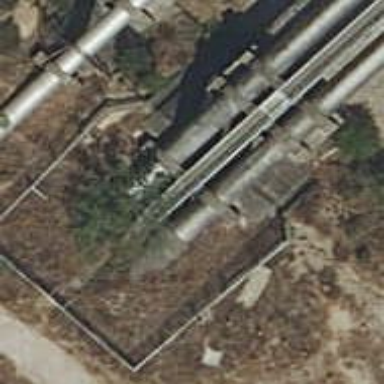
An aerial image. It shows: Bridge crossing over water pipeline.